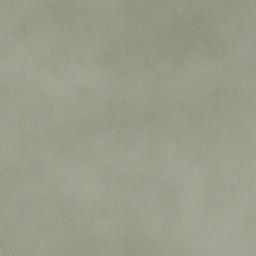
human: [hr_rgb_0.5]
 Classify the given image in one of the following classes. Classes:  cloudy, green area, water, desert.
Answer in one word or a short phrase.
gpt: cloudy